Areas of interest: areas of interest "Educational"
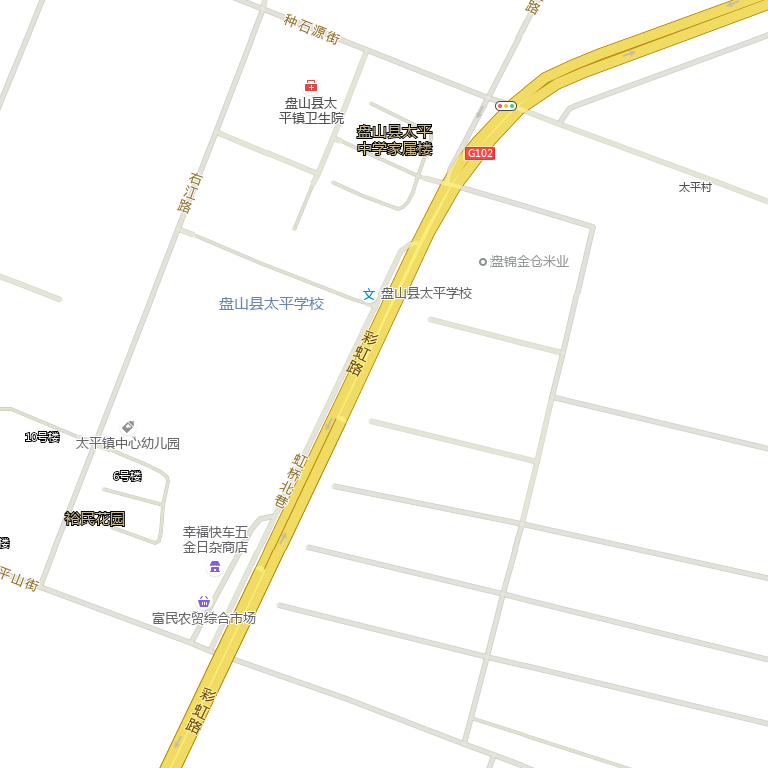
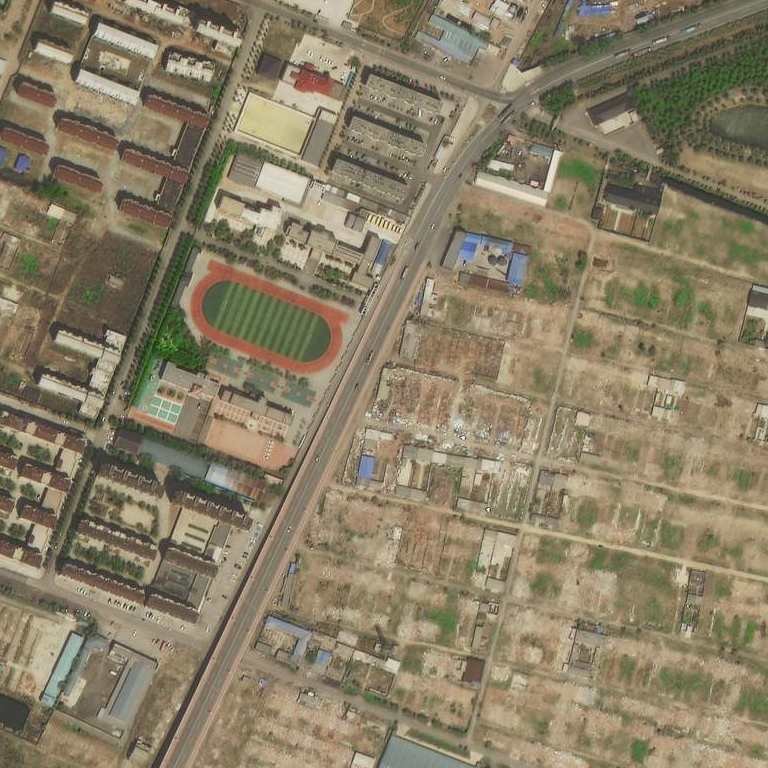